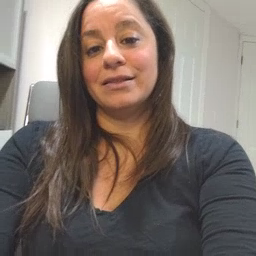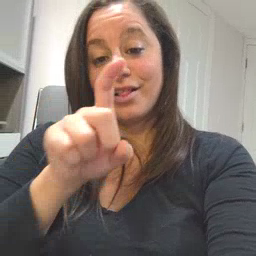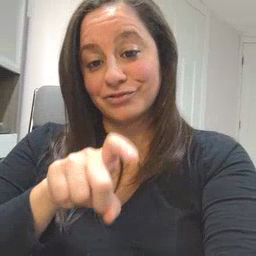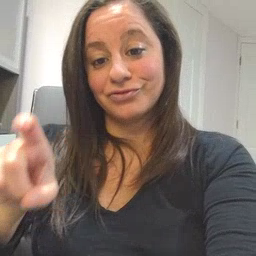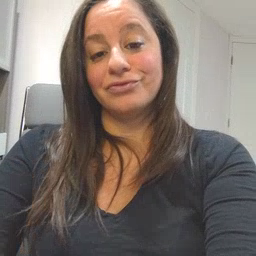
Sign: closet